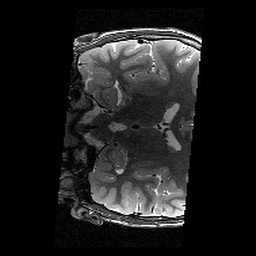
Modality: T2w
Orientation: coronal
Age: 11
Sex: male
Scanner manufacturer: siemens
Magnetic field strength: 3 T
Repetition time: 9.23 s
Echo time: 0.067 s